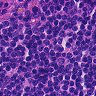
Metastatic tissue present: no